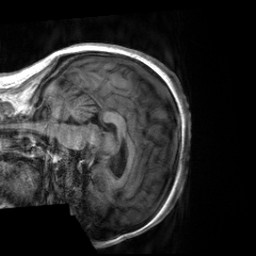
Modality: T1w
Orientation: sagittal
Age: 25
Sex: female
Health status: healthy
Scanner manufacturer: siemens
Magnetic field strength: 3 T
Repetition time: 2 s
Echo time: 0.00232 s